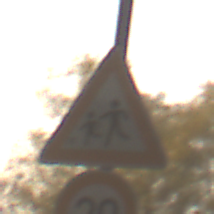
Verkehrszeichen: KinderRechts
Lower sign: Geschwindigkeit20
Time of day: SunriseSunset
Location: Roofed (Suburban)
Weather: Clear
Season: NotSpecified
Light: Natural